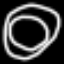
Label: donut